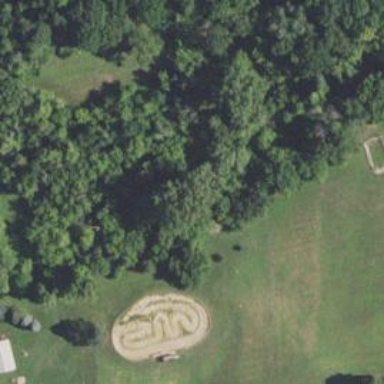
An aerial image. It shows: Disc golf hole.